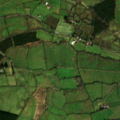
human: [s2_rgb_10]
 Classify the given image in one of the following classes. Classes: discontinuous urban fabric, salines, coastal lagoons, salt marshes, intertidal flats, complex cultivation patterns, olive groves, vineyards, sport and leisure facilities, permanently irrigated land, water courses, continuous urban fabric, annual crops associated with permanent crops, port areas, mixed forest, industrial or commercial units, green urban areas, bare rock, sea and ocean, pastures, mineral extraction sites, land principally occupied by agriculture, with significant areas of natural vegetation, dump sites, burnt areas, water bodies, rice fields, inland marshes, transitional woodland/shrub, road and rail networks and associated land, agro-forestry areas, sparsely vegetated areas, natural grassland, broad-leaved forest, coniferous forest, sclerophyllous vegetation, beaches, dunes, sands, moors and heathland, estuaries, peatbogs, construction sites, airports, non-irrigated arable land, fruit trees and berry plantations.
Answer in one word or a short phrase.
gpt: pastures, coniferous forest